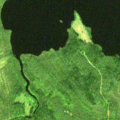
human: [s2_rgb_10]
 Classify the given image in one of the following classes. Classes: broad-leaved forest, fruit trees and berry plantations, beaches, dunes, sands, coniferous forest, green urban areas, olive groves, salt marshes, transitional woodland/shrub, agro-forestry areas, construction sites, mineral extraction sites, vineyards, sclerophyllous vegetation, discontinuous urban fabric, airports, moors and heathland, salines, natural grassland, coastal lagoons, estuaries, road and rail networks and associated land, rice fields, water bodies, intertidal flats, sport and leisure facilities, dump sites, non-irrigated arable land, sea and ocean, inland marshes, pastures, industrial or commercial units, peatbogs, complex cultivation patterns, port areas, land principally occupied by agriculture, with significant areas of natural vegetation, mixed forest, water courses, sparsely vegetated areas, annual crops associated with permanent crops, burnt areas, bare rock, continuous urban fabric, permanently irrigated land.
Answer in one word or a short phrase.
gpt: coniferous forest, water bodies